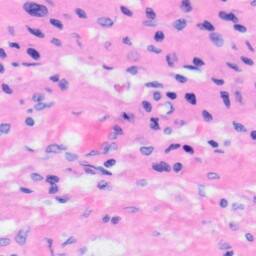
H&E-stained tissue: Liver